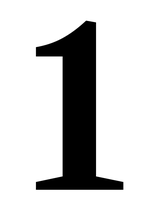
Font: LibreCaslonText_Bold